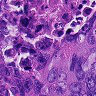
Metastatic tissue present: yes